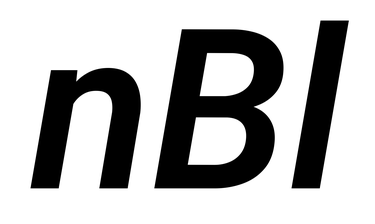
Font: Roboto-Italic_SemiBold_Italic